RGB frame:
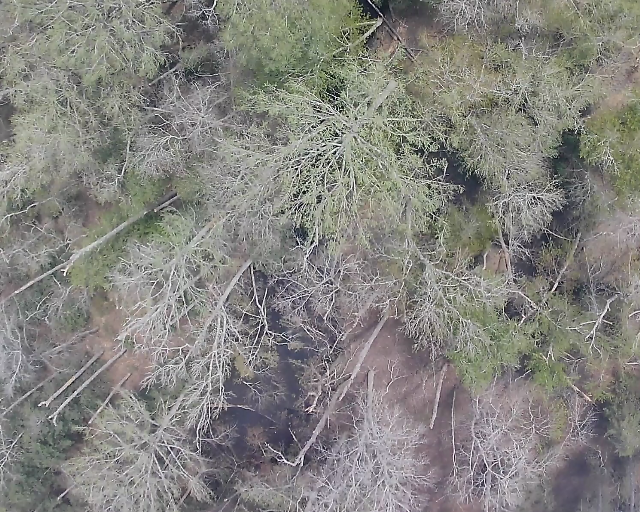
Thermal frame:
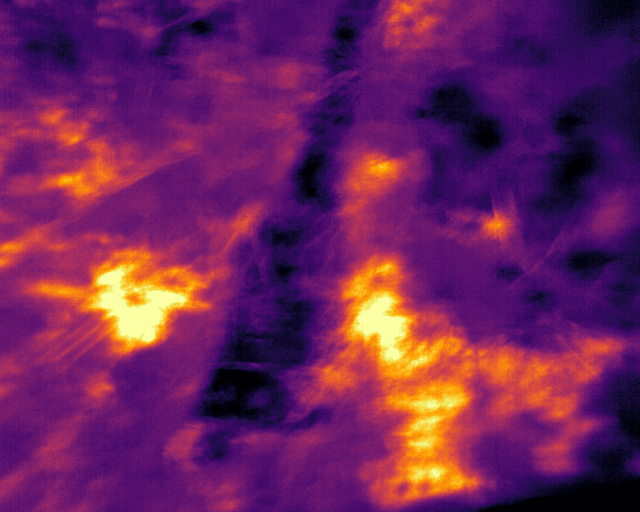
Captured: 2026-02-26 03:46:47
Pixels at or above 80 °C: 0 (fraction of frame: 0)